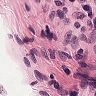
Metastatic tissue present: no